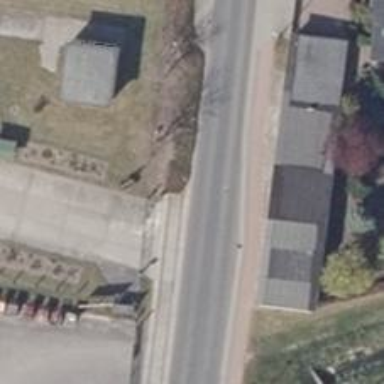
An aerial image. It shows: Residential road with asphalt surface. There is track cycleway on the left side and sidewalk.